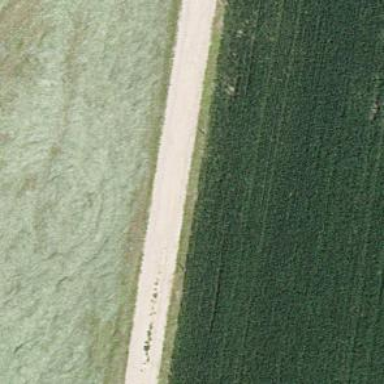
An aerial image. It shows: Dirt track road with grade3 tracktype.